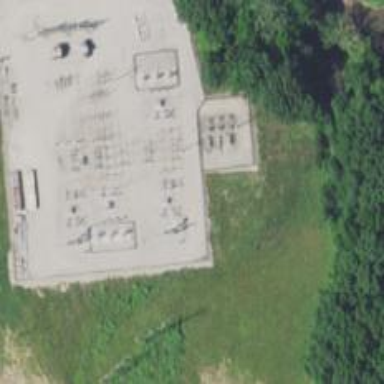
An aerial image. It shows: H-frame designed tower for power lines.